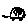
Label: car